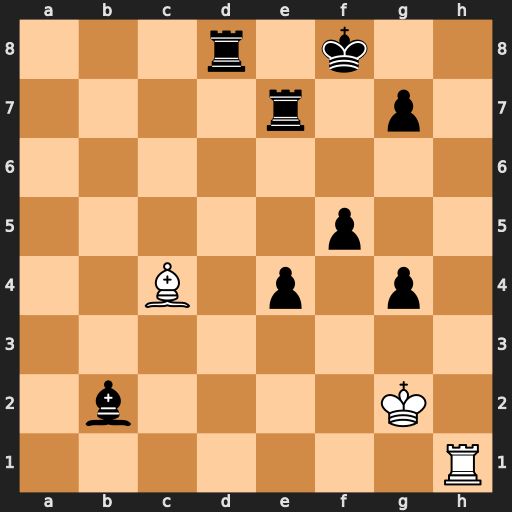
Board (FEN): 3r1k2/4r1p1/8/5p2/2B1p1p1/8/1b4K1/7R
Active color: w
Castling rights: -
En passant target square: -
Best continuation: Rh8#